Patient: sex M, age 26
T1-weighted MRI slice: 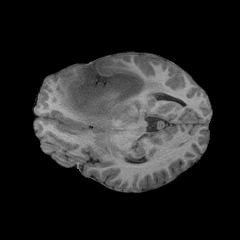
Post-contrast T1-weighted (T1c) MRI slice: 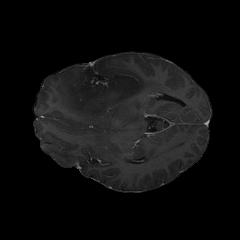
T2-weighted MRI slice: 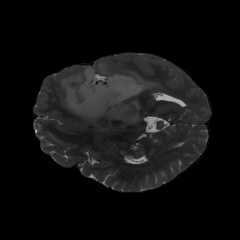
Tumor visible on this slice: yes
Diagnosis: Astrocytoma, IDH-mutant
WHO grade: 3